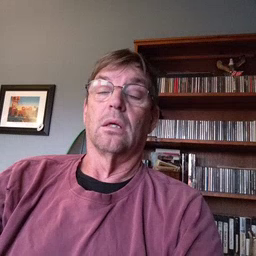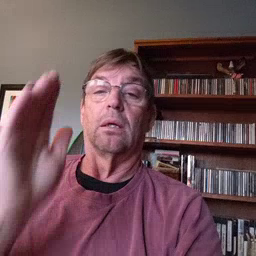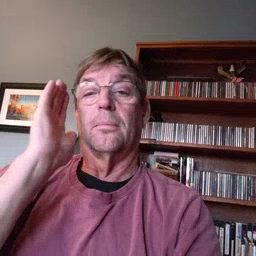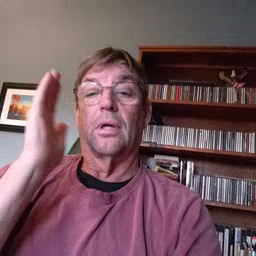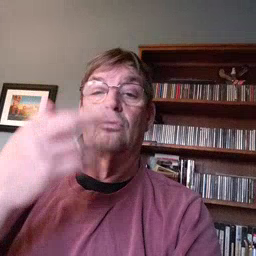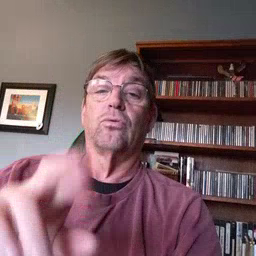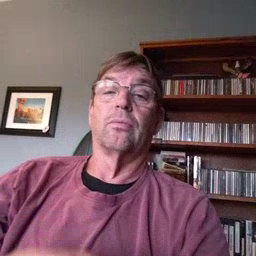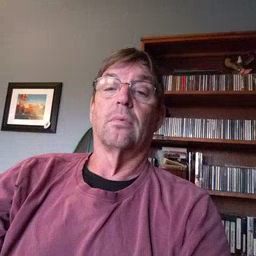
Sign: bedroom